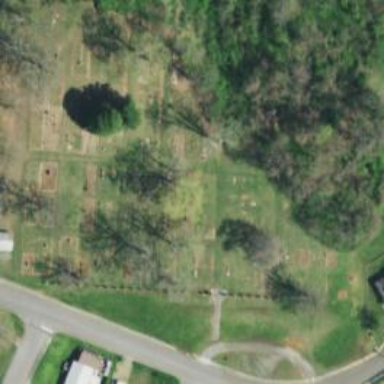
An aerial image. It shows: Cemetery.